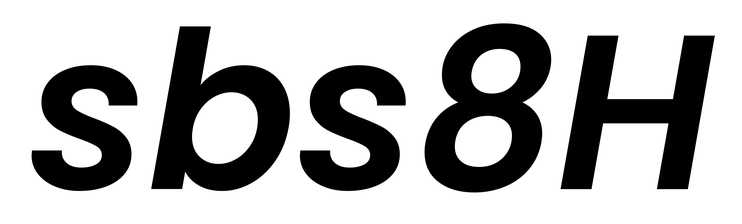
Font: Poppins-SemiBoldItalic